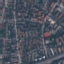
Land use / land cover class: Residential